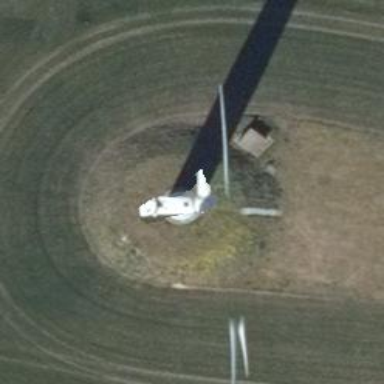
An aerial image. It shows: Wind generator using wind turbines of horizontal axis.